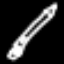
Label: pencil